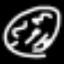
Label: clock